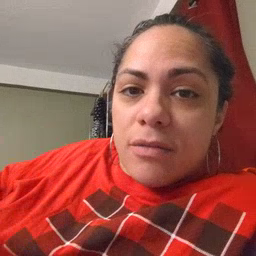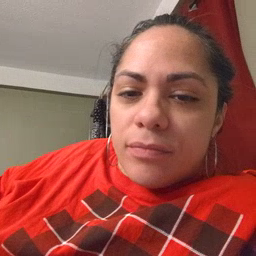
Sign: tongue